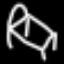
Label: bed